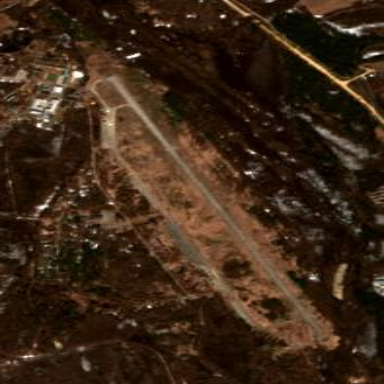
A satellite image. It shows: Military airfield classified as aerodrome.